Question: I have a requirement for load the html dynamically into div container, this div container style mentioned as overflow is hidden, I am viewing the content by putting next and previous button for navigating to the next and previous page. but the thing is the content is displayed at the beginning and end lines are overlapping in the div.
### content{
'''
width: 95%;
height: 200;''
overflow: hidden;
position: relative;
'''
}
'''
<div id="content"></div>
'''
using jquery, I am loading the content into div
'''
$("#content").load("../page/index.html");
'''
it loads the content successfully. but the problem is half of the words are showing in the top and remaining are showing the below at the end. so what are the ways are there to truncate this issue.
click this link for demo <URL>
Thanks

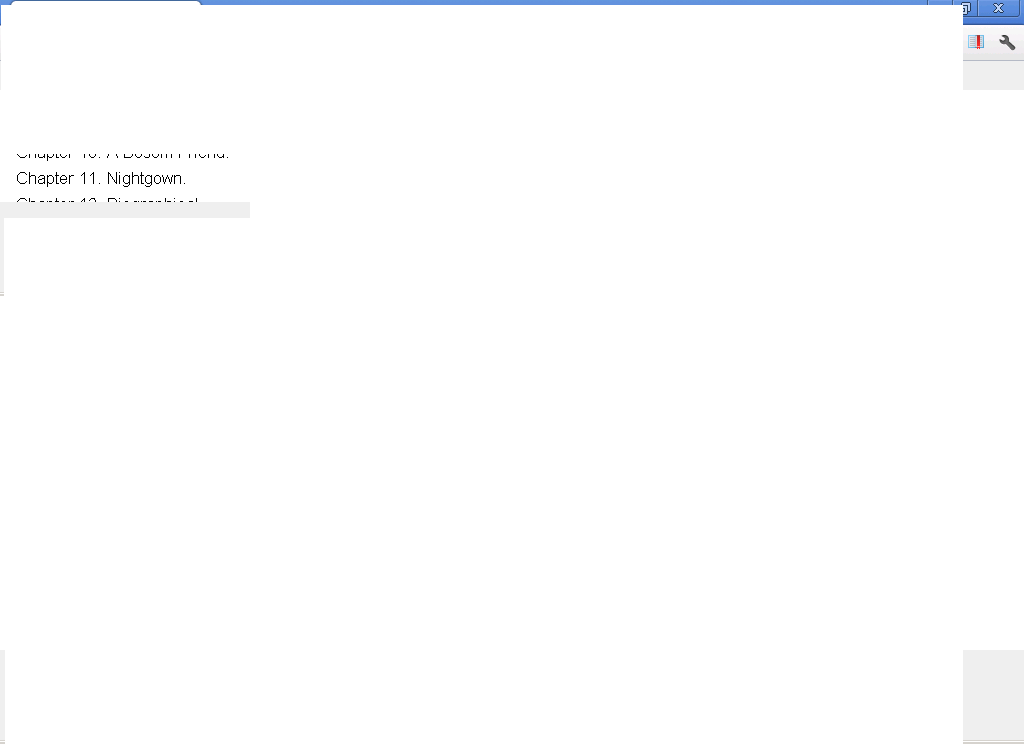
Answer: We have to use css property multicolumn for solve this issue. when the page gets overflow, it will automatically append to next column of the text.